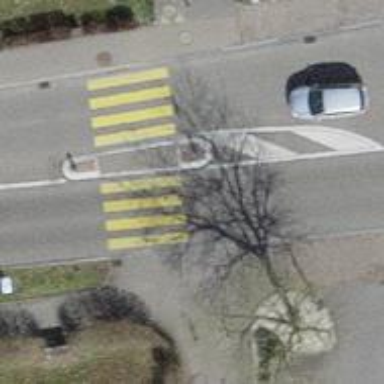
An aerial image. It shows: Zebra crossing on the road.